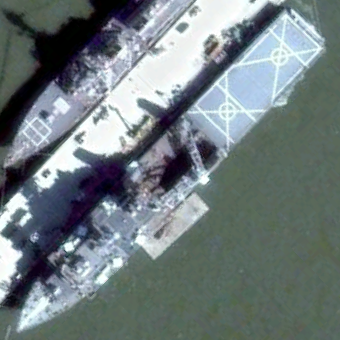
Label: Whitby_Island-class_dock_landing_ship